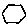
Label: hexagon